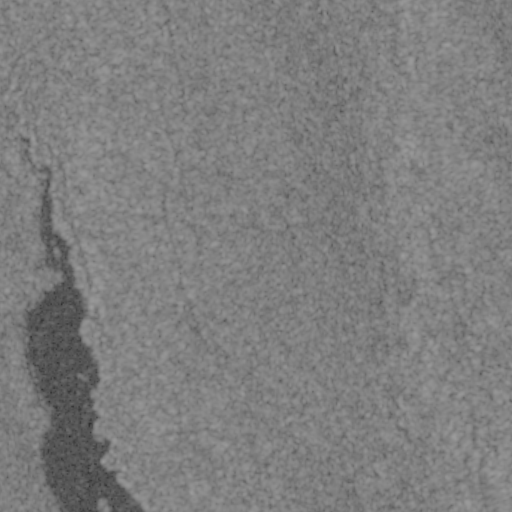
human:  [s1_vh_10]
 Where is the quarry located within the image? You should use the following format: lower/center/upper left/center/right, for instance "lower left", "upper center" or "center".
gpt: The quarry is located in the lower right of the image.
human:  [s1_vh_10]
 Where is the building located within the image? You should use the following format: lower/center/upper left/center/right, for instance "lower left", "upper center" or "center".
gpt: The building is located in the lower left of the image.
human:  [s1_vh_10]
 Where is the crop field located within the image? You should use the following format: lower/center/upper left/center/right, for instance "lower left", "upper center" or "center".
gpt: There is no crop field in the image.

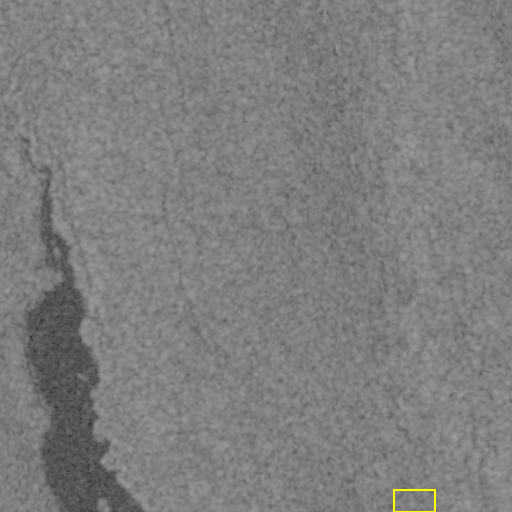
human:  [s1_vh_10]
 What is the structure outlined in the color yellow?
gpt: The structure outlined in yellow is a quarry.
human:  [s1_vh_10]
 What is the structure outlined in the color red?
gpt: There is no red outline.